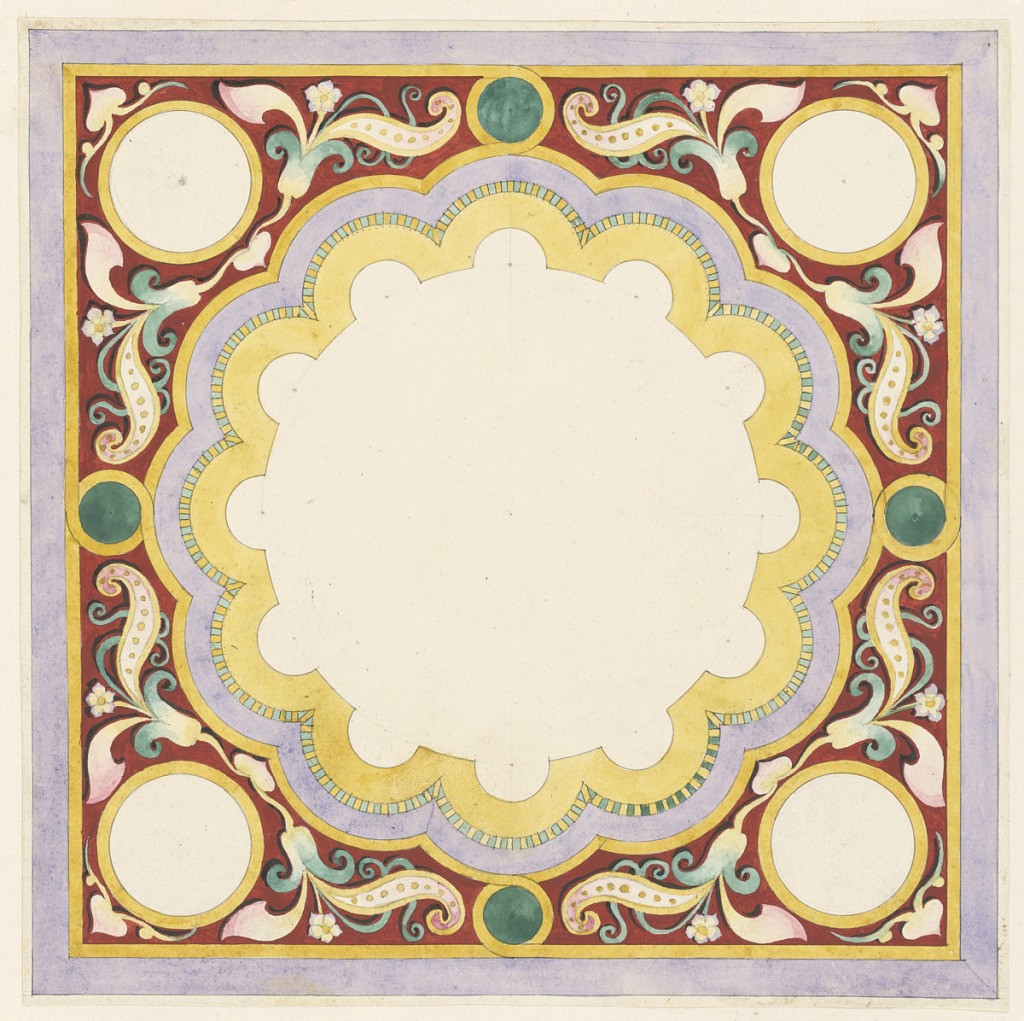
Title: Decorative Panel for July Festival
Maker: Félix Duban, French, 1797 - 1870
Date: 1835
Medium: Brush and watercolor, gouache, pen and black ink, graphite on cream paper mounted on cream laid paper
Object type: Drawing
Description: Design for square panel with circular field with concentric scalloped borders in yellow, lavender, and green and yellow stripes.  Space outside of central field occupied by floral motif on red ground. Four white circles with yellow borders at four corners of panel.